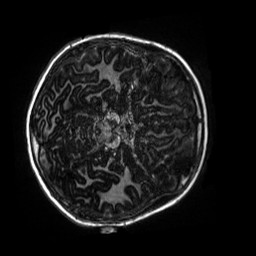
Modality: MP2RAGE
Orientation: axial
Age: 9
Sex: female
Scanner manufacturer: siemens
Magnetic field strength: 3 T
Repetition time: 4 s
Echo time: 0.00303 s